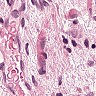
Metastatic tissue present: yes